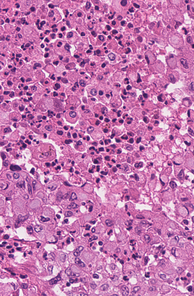
Tumor epithelial tissue: yes
Tumor-associated stroma tissue: no
Normal tissue: no